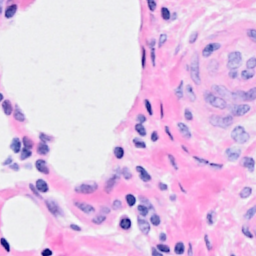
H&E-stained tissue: Breast